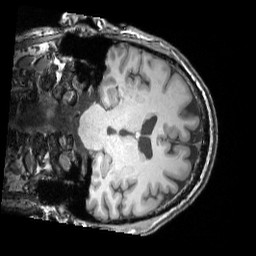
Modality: T1w
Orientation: coronal
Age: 45
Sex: male
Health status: ill
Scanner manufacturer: siemens
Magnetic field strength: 3 T
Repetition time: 1.75 s
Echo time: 0.0042 s